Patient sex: M
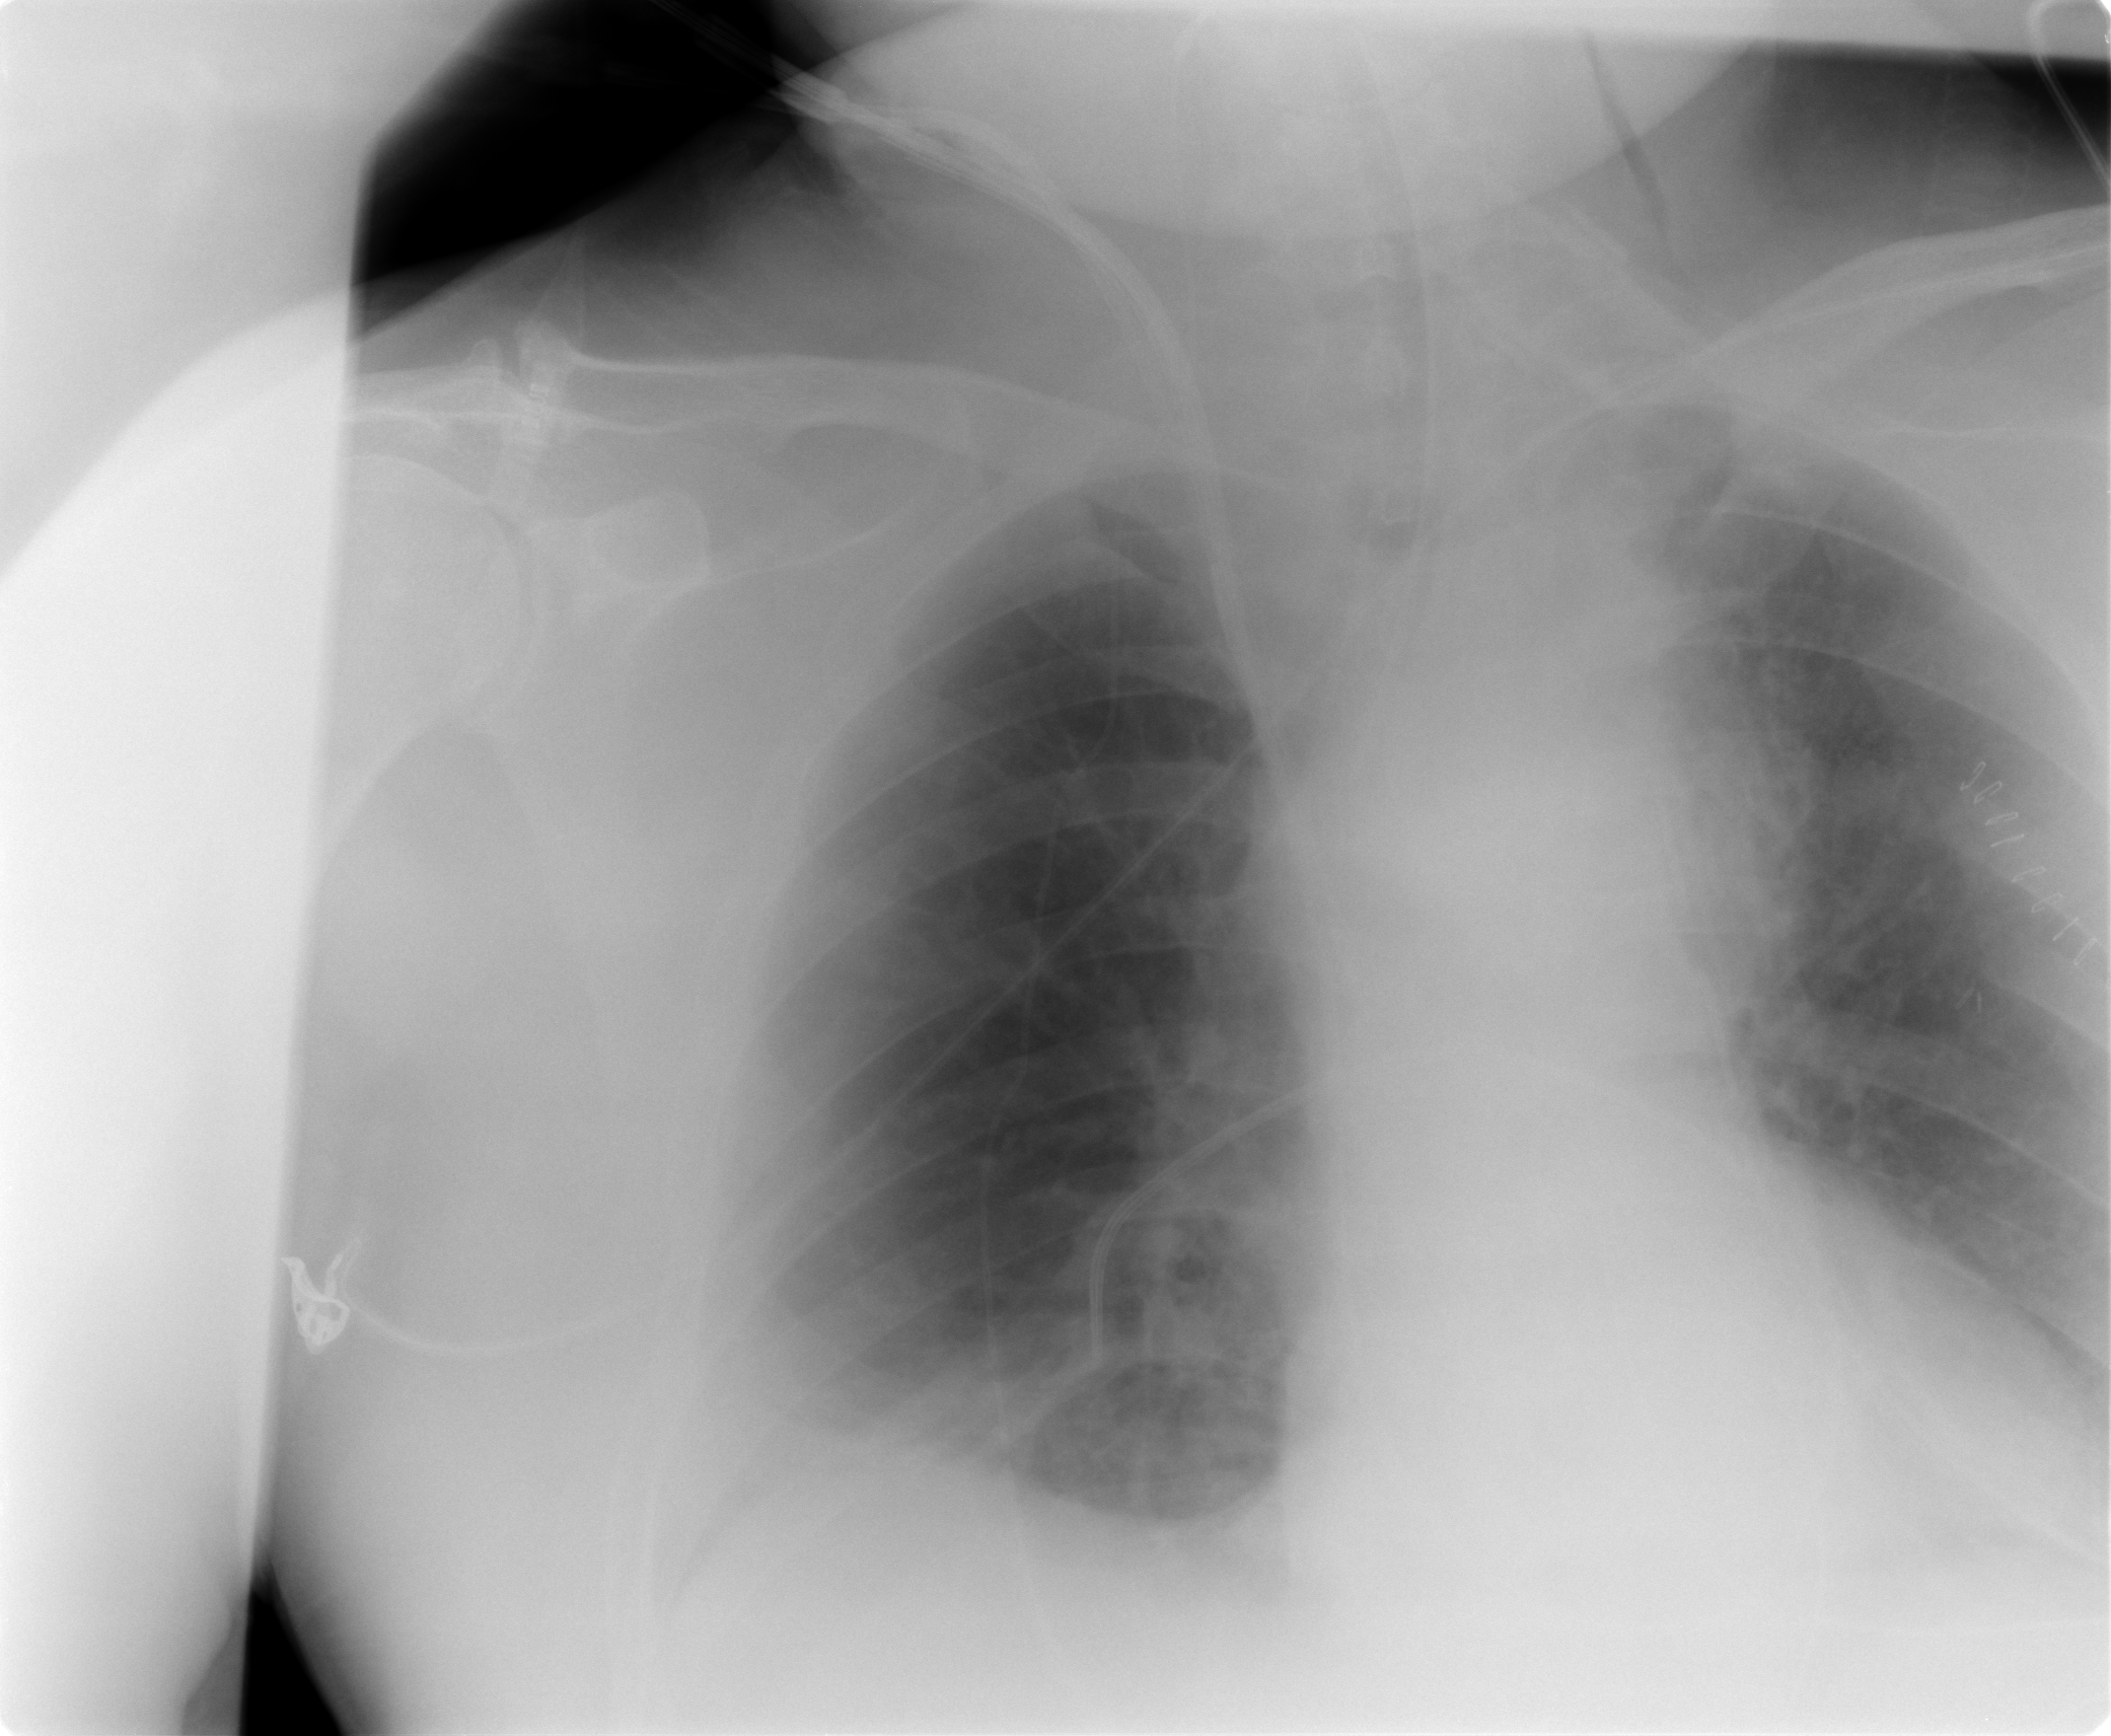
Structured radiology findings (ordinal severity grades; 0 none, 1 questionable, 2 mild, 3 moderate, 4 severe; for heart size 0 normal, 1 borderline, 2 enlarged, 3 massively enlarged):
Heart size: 0
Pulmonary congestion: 2
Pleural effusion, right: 2
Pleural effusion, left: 0
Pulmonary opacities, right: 0
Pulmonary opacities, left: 0
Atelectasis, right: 2
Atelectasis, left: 0